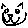
Label: cat